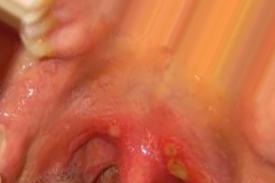
Condition: Mouth Ulcer